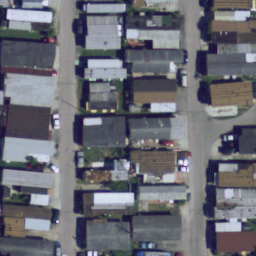
Label: residential